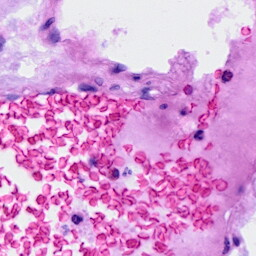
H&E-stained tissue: Ovarian